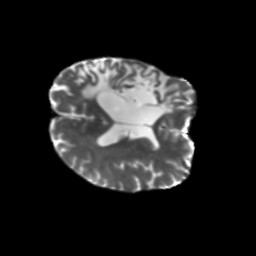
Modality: T2w
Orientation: axial
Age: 57
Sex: male
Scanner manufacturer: siemens
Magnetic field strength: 3 T
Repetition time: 5.25 s
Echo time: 0.08 s